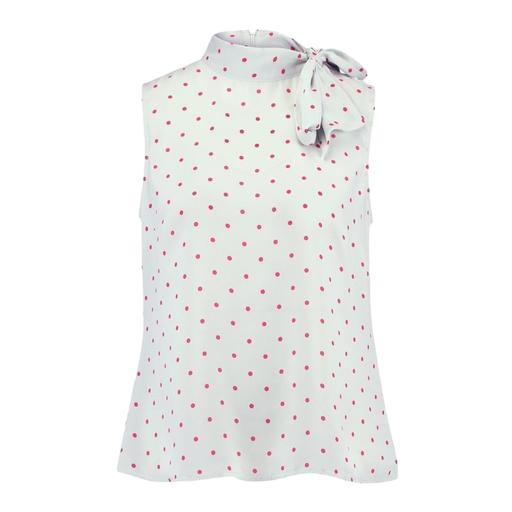
white bow-print top, white dotted tank, multicolor tie neck polka dot shirt, white background